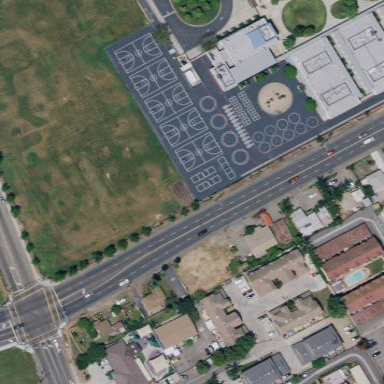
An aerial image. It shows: Paved basketball court on leisure land pitch.